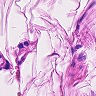
Metastatic tissue present: no